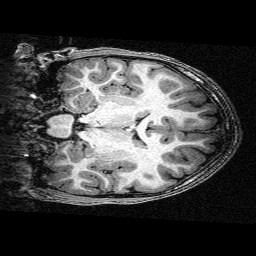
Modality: T1w
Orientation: coronal
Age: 13
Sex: male
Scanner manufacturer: siemens
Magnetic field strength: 3 T
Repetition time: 2.3 s
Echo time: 0.00336 s